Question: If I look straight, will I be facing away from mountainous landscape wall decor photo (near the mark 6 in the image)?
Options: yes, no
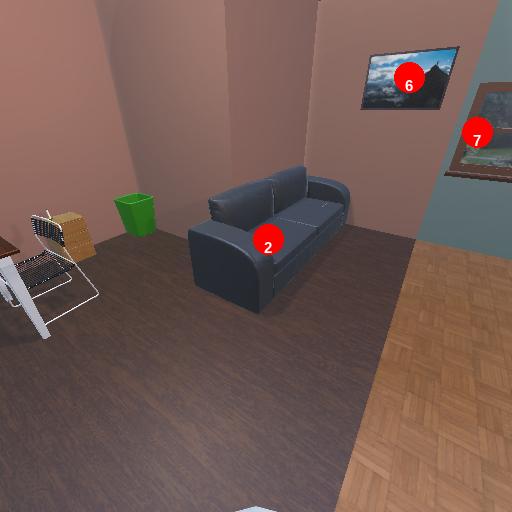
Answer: yes